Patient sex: M
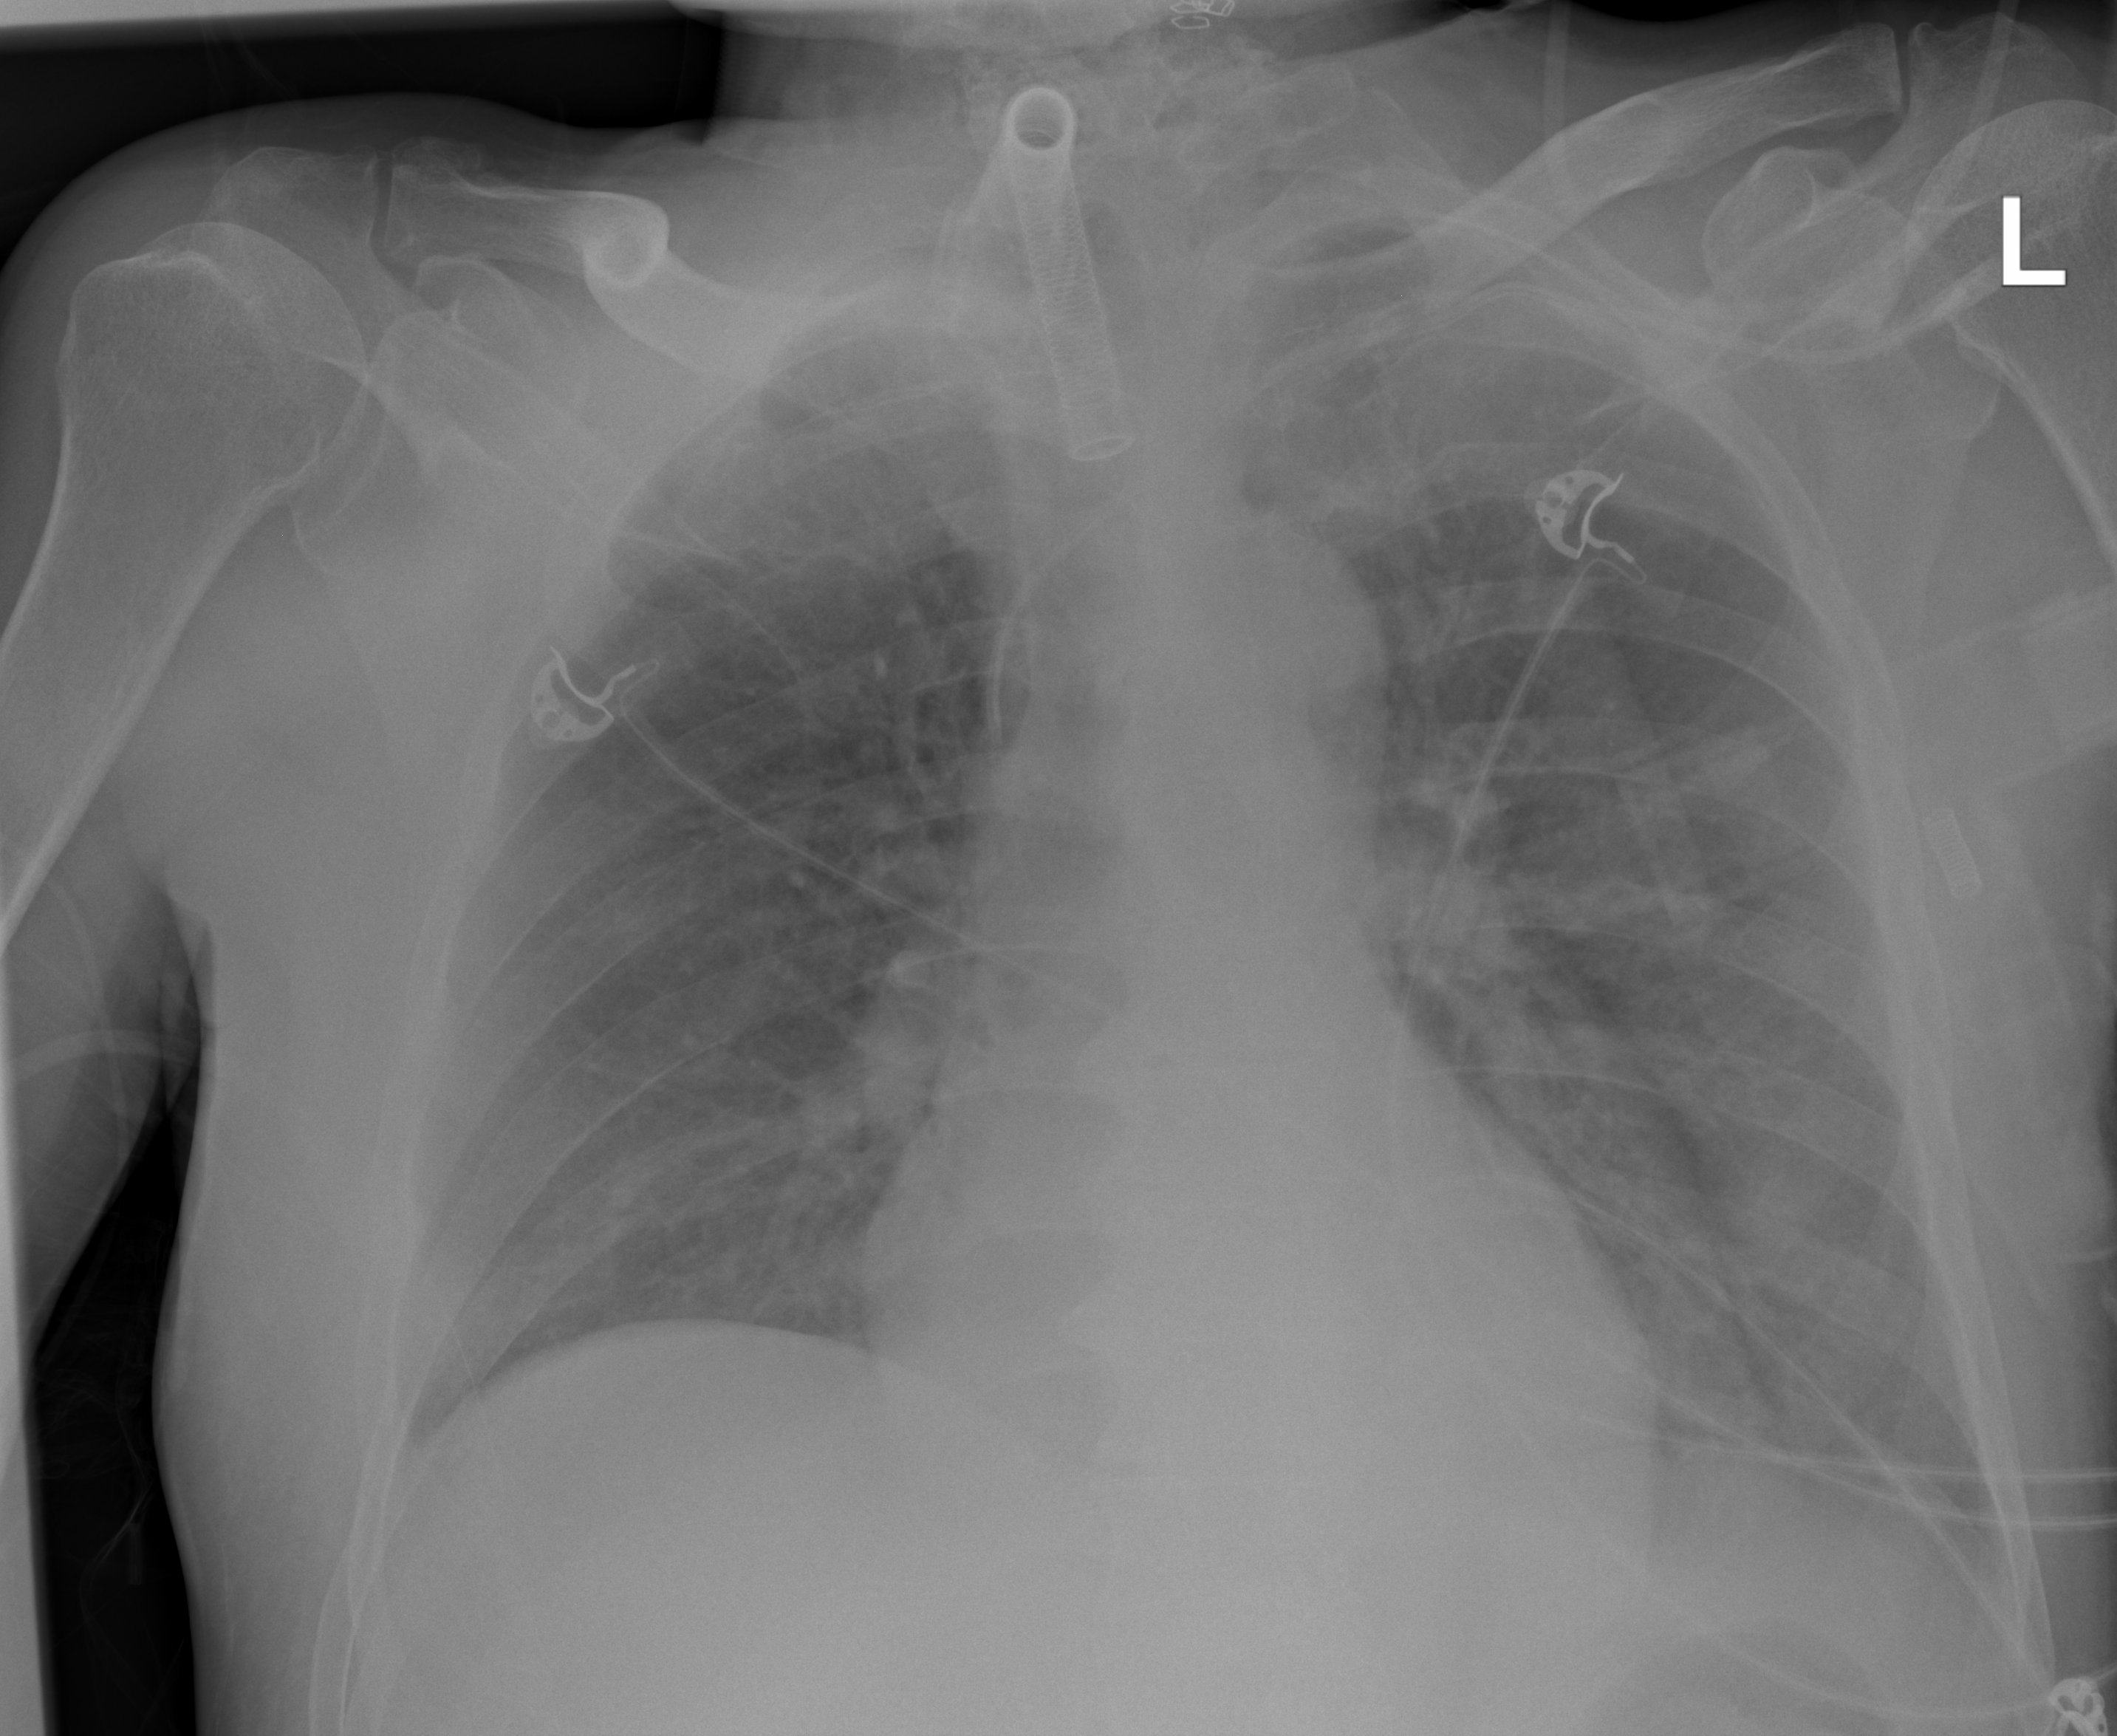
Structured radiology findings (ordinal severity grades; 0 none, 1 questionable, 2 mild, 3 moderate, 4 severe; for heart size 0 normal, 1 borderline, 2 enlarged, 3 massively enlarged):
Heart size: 0
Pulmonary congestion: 0
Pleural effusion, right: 0
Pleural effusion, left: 2
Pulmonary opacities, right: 0
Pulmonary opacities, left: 0
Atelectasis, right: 2
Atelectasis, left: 2